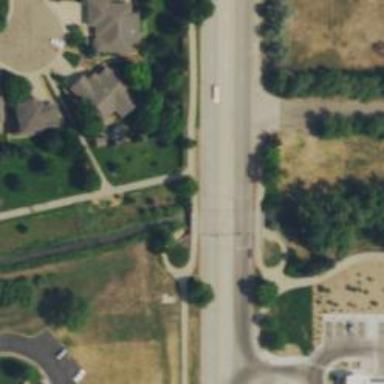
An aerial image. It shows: Secondary road.